Question: It looks like XCode6 is not signing the resources within the Parse SDK (of which I'm using the latest version, 1.4.1).
The actual Archive/Build works fine. In fact I'm also able to distribute AdHoc beta builds through this process just fine (and my testers are able to install from HockeyApp). The problems don't happen until I try to submit to the AppStore. I switch over to the Distribution profile & certificate, archive, and then when I press the Submit button from the Organizer I get this:

When I click on Show Logs, I'm taken to the finder path '/private/var/folders/s_/9v750_vs1ql7ftn5zq8cn9y80000gn/T/'. The folder contains 3 files, two of which have nothing new, but one of which ('IDEDistribution.standard.log') contains an interesting error pointing at Parse:
'''
2014-09-24 04:34:05 +0000 [MT] Beginning distribution assistant for archive: Aftermath-iOS[APPSTORE], task: Submit
2014-09-24 04:34:05 +0000 [MT] Automatically selecting the only availaable distribution method <IDEDistributionMethodiOSAppStoreDistribution: 0x7fb300688930>
2014-09-24 04:34:06 +0000 [MT] [OPTIONAL] Didn't find archived user entitlements for <DVTFilePath:0x7fb2edd3f190:'/Users/zane/Library/Developer/Xcode/Archives/2014-09-23/Aftermath-iOS[APPSTORE] 9-23-14, 9.34 PM.xcarchive/Products/Applications/Aftermath.app/Parse.framework/Versions/A'>: Error Domain=NSCocoaErrorDomain Code=4 "Item at "/Users/zane/Library/Developer/Xcode/Archives/2014-09-23/Aftermath-iOS[APPSTORE] 9-23-14, 9.34 PM.xcarchive/Products/Applications/Aftermath.app/Parse.framework/Versions/A" did not contain a "archived-expanded-entitlements.xcent" resource." UserInfo=0x7fb2ede17c40 {NSLocalizedDescription=Item at "/Users/zane/Library/Developer/Xcode/Archives/2014-09-23/Aftermath-iOS[APPSTORE] 9-23-14, 9.34 PM.xcarchive/Products/Applications/Aftermath.app/Parse.framework/Versions/A" did not contain a "archived-expanded-entitlements.xcent" resource.}
2014-09-24 04:34:09 +0000 [MT] Canceled distribution assistant
'''
Note the line about 'archived-expanded-entitlements.xcent' being missing from the build target.
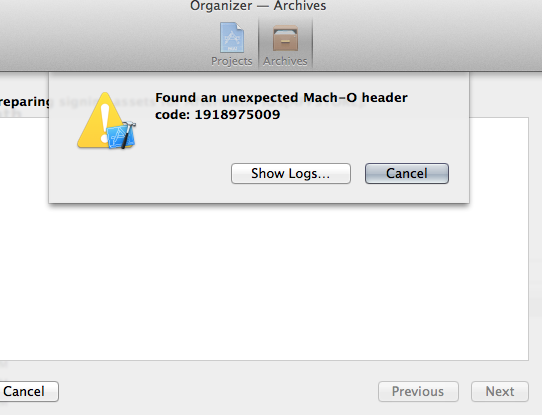
Answer: This ended up being a silly mistake on my part. I had the Parse Framework in the copy resources phase, which is not correct.